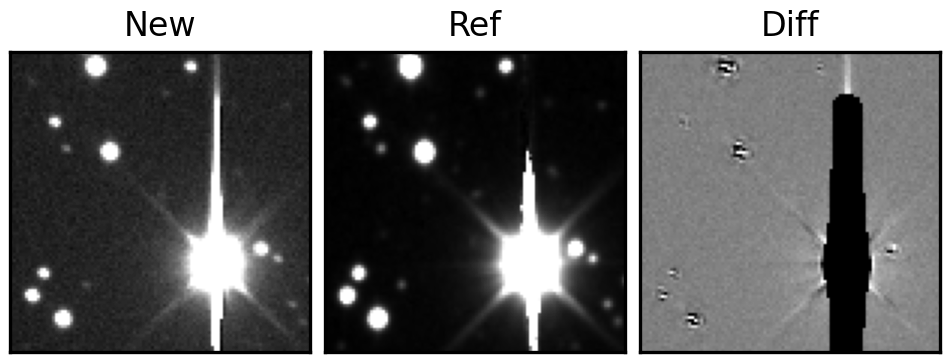
Label: bogus